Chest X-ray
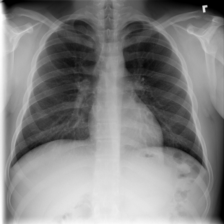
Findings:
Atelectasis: negative
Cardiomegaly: negative
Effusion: negative
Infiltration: negative
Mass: negative
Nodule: positive
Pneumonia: negative
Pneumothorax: negative
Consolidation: negative
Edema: negative
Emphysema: negative
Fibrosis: negative
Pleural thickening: negative
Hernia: negative